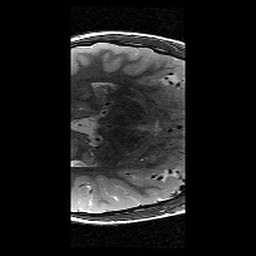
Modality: T2w
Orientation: axial
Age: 9
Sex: male
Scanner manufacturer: siemens
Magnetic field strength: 3 T
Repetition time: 9.23 s
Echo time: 0.067 s